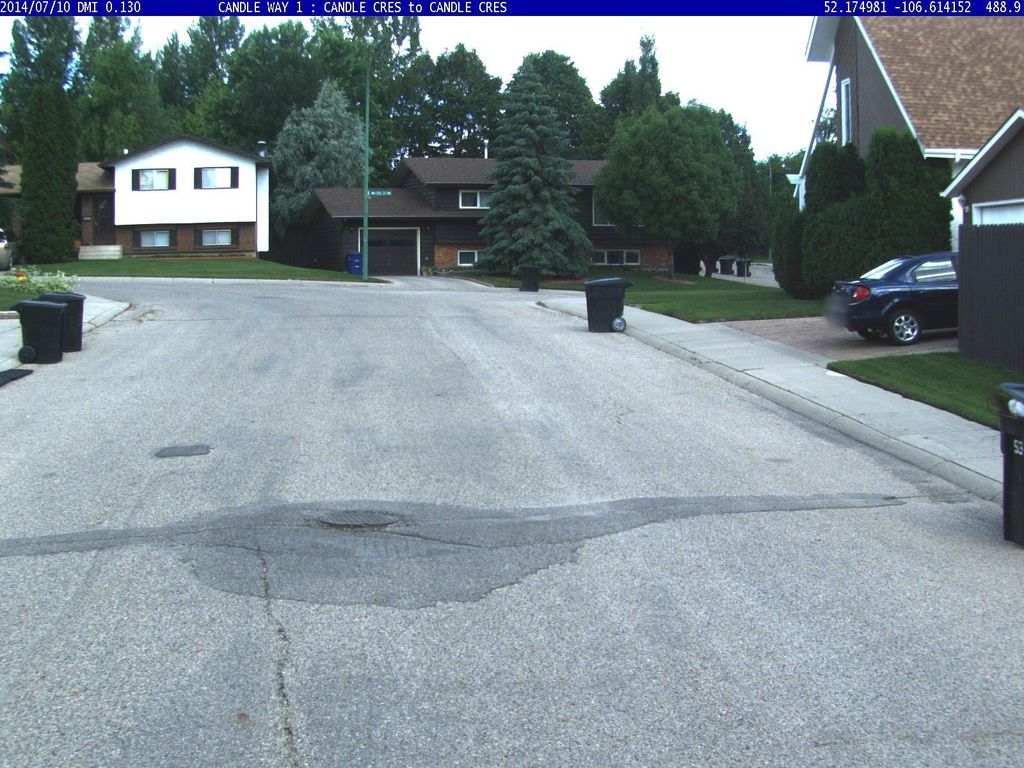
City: saskatoon